Question: I just encounter a problem when using spring state machine @WithStateMachine.
@WithStateMachine just work when I use it on inner class which defined in the class annotated by @EnableStateMachine, but when I define class in other place it seems not work.
Here is my code:
'''
@Configuration@EnableStateMachine public class StateMachineConfig extends EnumStateMachineConfigurerAdapter<States, Events> {
@Override
public void configure(StateMachineStateConfigurer<States, Events> states)
throws Exception {
states
.withStates()
.initial(States.UNPAID)
.states(EnumSet.allOf(States.class));
}
@Override
public void configure(StateMachineTransitionConfigurer<States, Events> transitions)
throws Exception {
transitions
.withExternal()
.source(States.UNPAID).target(States.WAITING_FOR_RECEIVE)
.event(Events.PAY)
.and()
.withExternal()
.source(States.WAITING_FOR_RECEIVE).target(States.DONE)
.event(Events.RECEIVE);
}
@Override
public void configure(StateMachineConfigurationConfigurer<States, Events> config)
throws Exception {
config
.withConfiguration()
.autoStartup(true);
}
@WithStateMachine
public class Action {
private Logger logger = LoggerFactory.getLogger(getClass());
@OnTransition(target = "UNPAID")
public void create() {
logger.info("UNPAID");
}
@OnTransition(source = "UNPAID", target = "WAITING_FOR_RECEIVE")
public void pay() {
logger.info("WAITING_FOR_RECEIVE");
}
@OnTransition(source = "WAITING_FOR_RECEIVE", target = "DONE")
public void receive() {
logger.info("DONE");
}
}}
'''
but when I define Action in another class file, it is not work

my pom
'''
<dependency>
<groupId>org.springframework</groupId>
<artifactId>spring-messaging</artifactId>
<version>1.2.3.RELEASE</version>
</dependency><dependency>
<groupId>org.springframework</groupId>
<artifactId>spring-core</artifactId>
<version>4.3.3.RELEASE</version>
</dependency>
'''
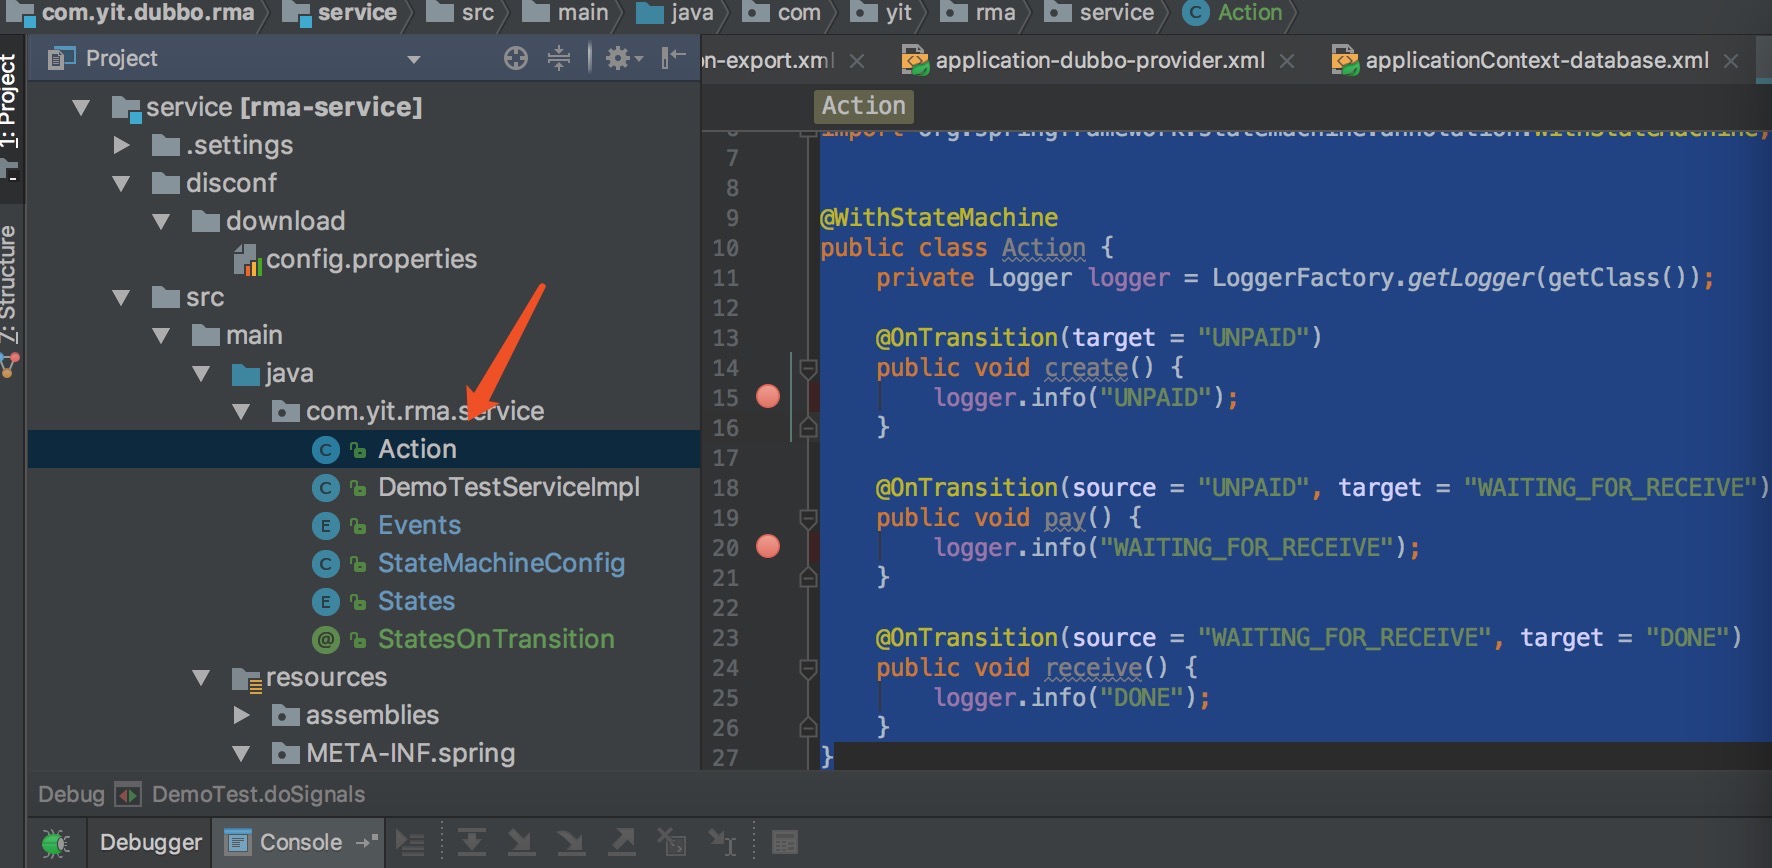
Answer: '@WithStateMachine' is a meta-annotation having spring '@Component'. Check that your 'Action' class is either component scanned or created manually as '@Bean'.
Then it exist in application context and statemachine can find it.